Question: In VS 2010 i do not have possibility to choose x86 platform. There is always ANY CPU. How can i change this. I need x86 because some dll works only in x86.

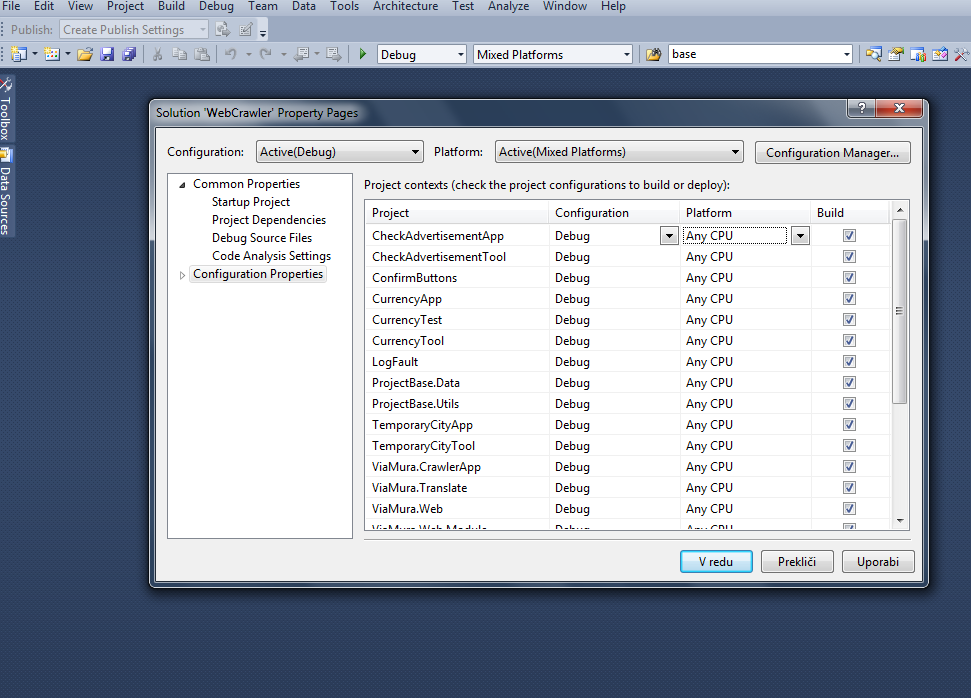
Answer: Open the Platform dropdown and click '<New...>'. You can choose x86 from the dialog which opens.